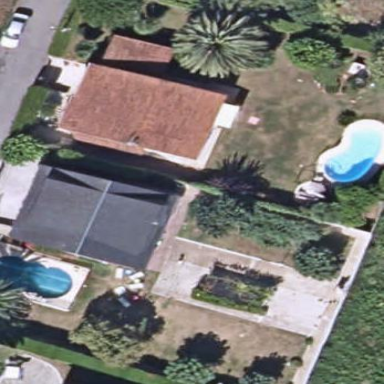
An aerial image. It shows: Simple house.